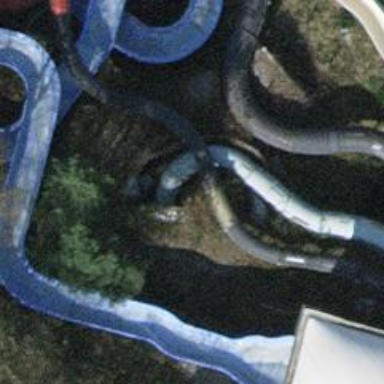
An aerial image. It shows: Water slide attraction.